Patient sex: M
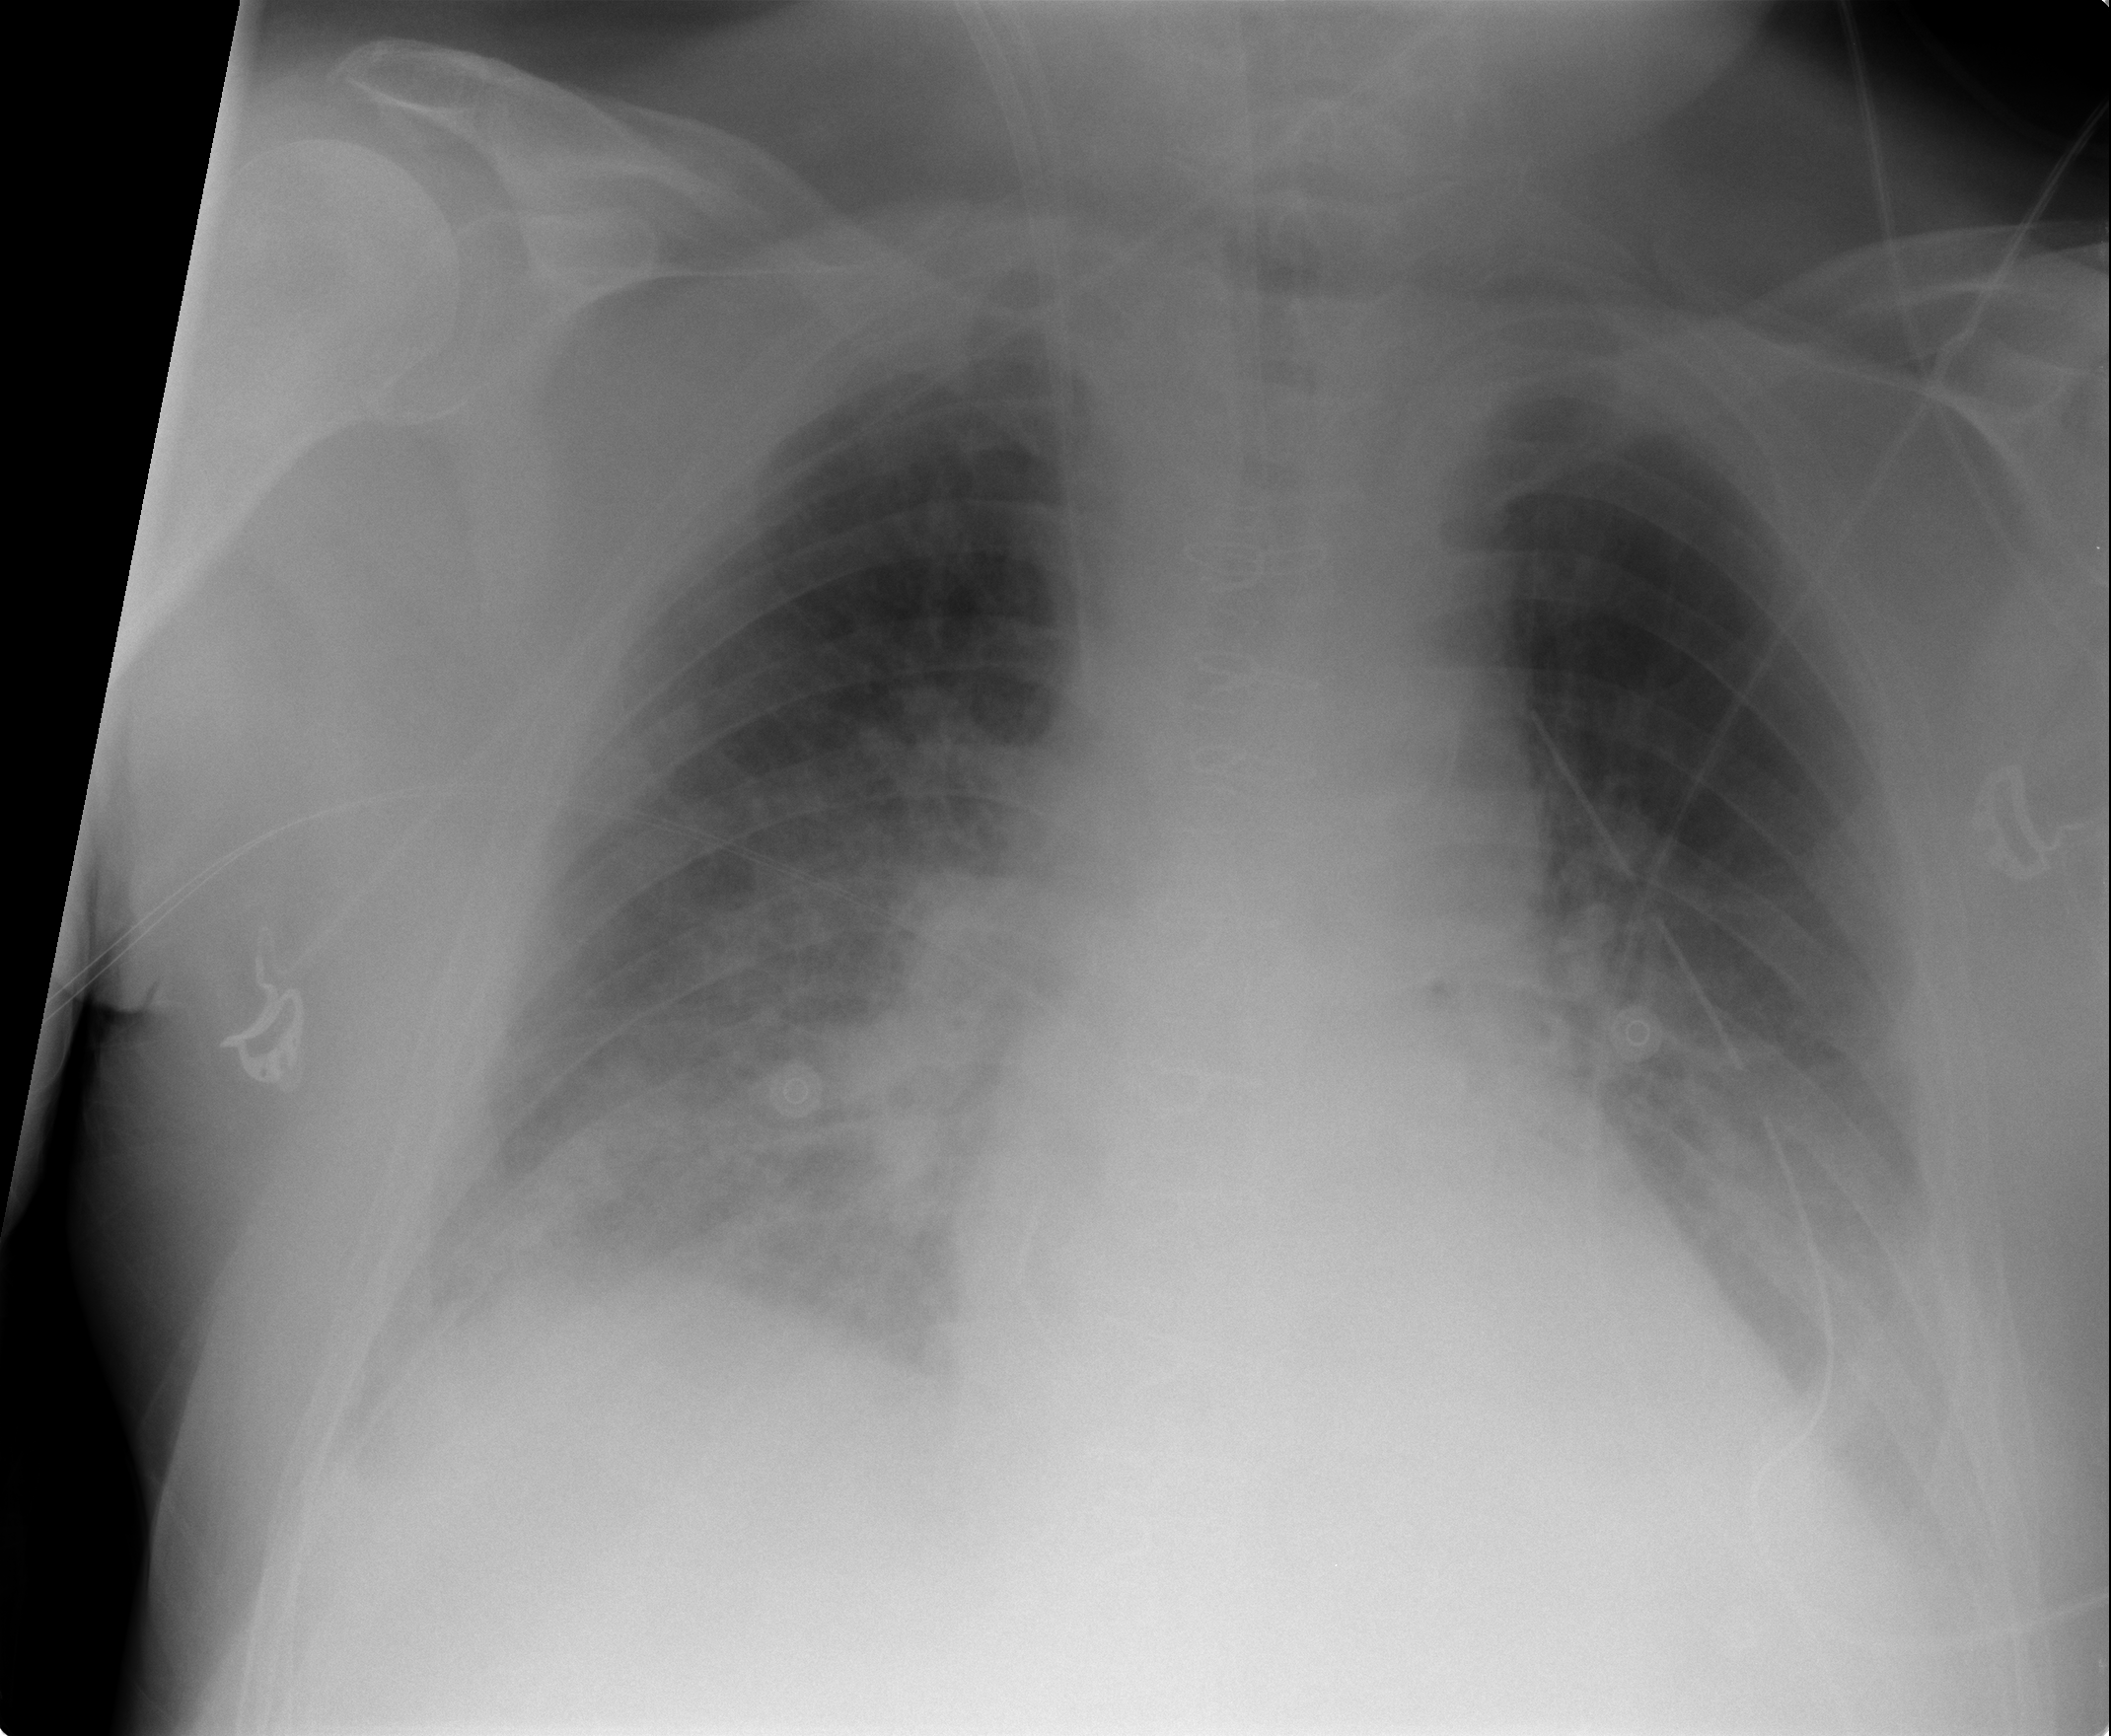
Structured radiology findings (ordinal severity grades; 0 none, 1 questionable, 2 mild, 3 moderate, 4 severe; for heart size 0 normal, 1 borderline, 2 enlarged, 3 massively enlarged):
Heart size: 0
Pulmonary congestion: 2
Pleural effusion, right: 2
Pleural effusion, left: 2
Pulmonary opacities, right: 3
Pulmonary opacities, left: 2
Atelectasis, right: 1
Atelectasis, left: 1